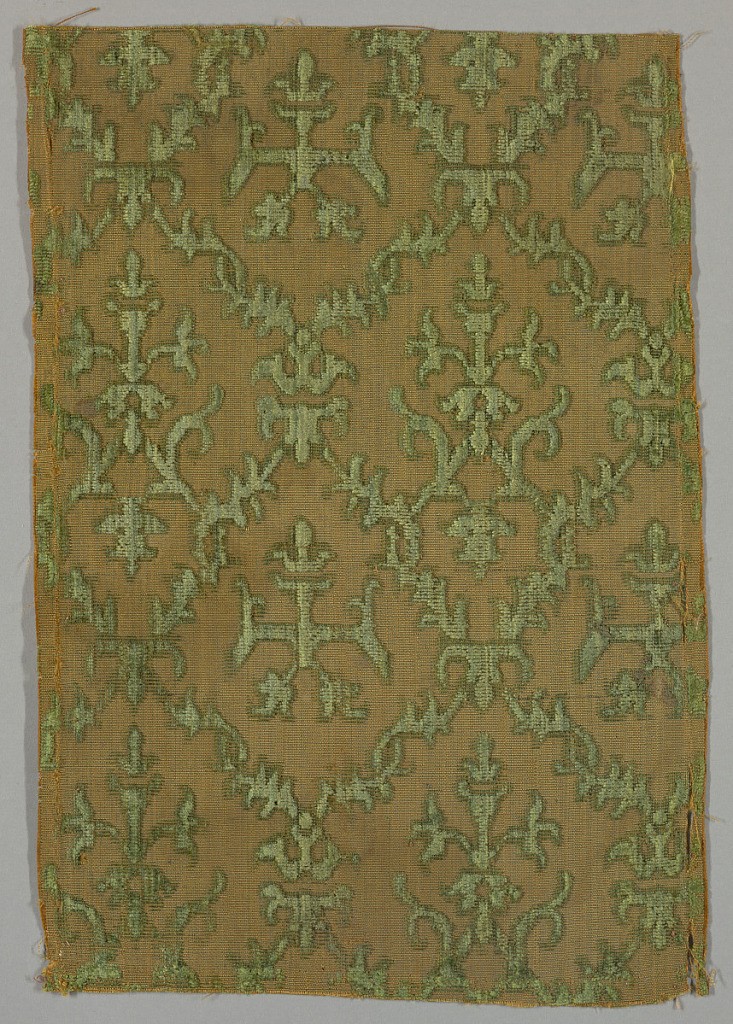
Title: Fragment
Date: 17th century
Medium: silk Technique: supplementary warp forming cut and uncut raised pile in plain weave foundation
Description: Trellis pattern containing scrolling leaves on a tan background.